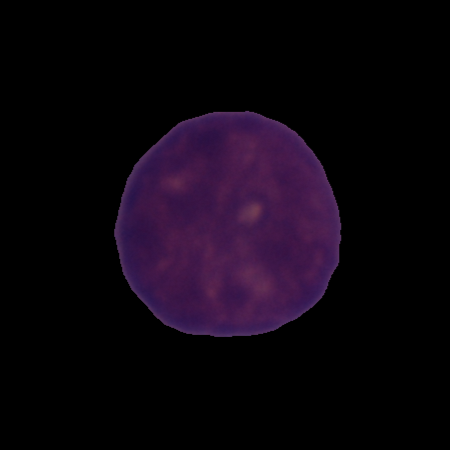
Label: cancer